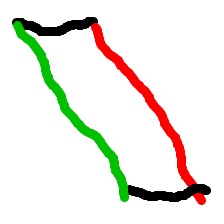
Shape: parallelogram